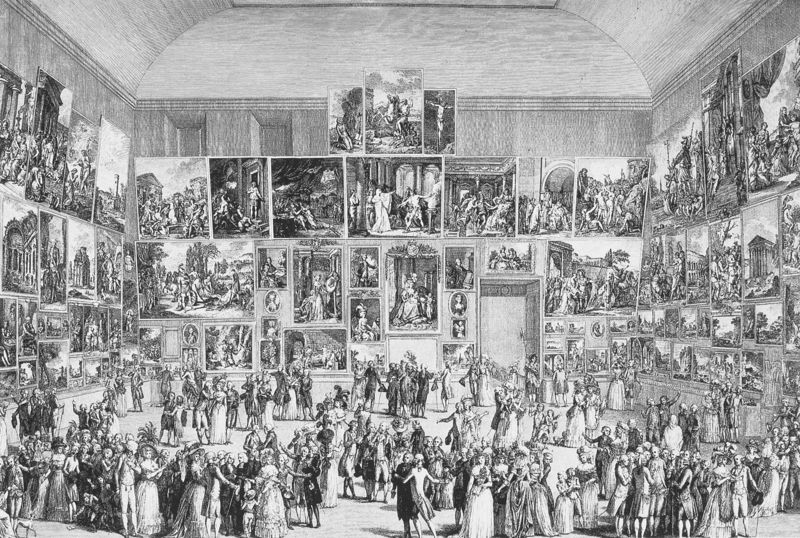
Titel: Ausstellung im Louvre im Jahr 1787
Künstler: Pietro Antonio Martini
Institution: Paris, Bibliothèque Nationale
Schlagwörter: frauen, menschen, kleider, männer, tür, zeichnung, menge, bilder, saal, galerie, wände, ausstellung, portal